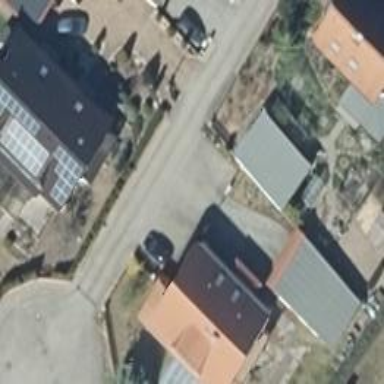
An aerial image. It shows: Building with gabled roof. The roof orientation is along the structure.